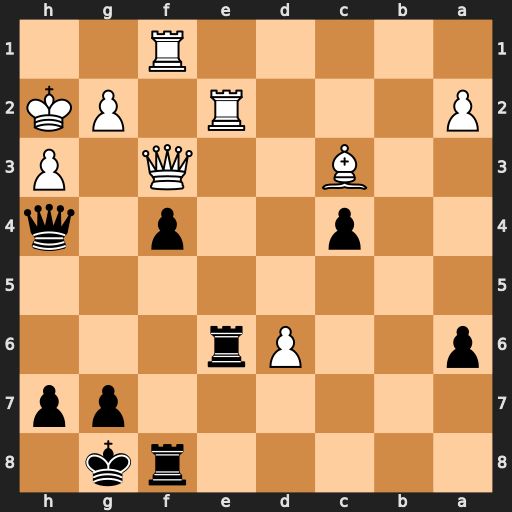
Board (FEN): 5rk1/6pp/p2Pr3/8/2p2p1q/2B2Q1P/P3R1PK/5R2
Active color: b
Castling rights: -
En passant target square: -
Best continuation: Qg3+ Qxg3 fxg3+ Kxg3 Rxe2